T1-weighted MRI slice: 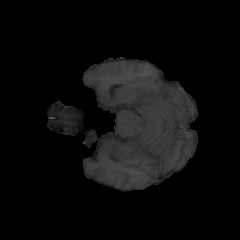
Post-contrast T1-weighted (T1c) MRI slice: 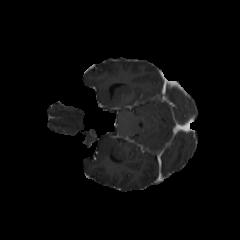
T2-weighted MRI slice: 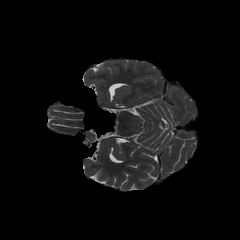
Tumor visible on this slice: no